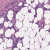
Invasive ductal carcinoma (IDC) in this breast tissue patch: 1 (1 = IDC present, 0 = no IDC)